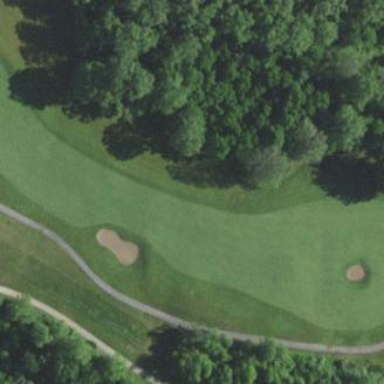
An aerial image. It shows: Golf fairway surrounded by grass.